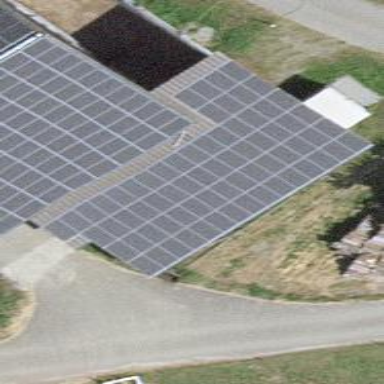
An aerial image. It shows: Solar power generator utilizing photovoltaic technology with solar photovoltaic panels.